Current action and preconditions to check: trajectory_clear

Your task: For each precondition in the list above, predict whether it will hold at this action.

Consider the current scene as observed from the mobile robot's camera, and analyze the predicted future states of all dynamic agents (e.g., people, animals, vehicles, or any moving entities) within the NEXT SECOND.

IMPORTANT: Only answer "very likely" if you are absolutely certain—based on strong, clear evidence—that a dynamic agent will violate the precondition in the predicted future state. Do NOT answer "very likely" for unlikely, ambiguous, or low-probability risks.

Ask yourself for each precondition: Is there a high probability, with clear and convincing evidence, that the predicted future states of any dynamic agent will interfere with the predicted future state of the currently executing action within the NEXT SECOND, causing that precondition to fail?

Assess the risk level based on these predictions. Use "likely" or "very likely" if motions create a clear risk of interference.

Use "neutral" or "improbable" if agents are nearby but their predicted paths are clearly diverging or non-conflicting.

Failure Risk Categories: "very improbable", "improbable", "neutral", "likely", "very likely"

Answer Format: Output ONLY the probability_of_failure value from these categories: "very improbable", "improbable", "neutral", "likely", "very likely"

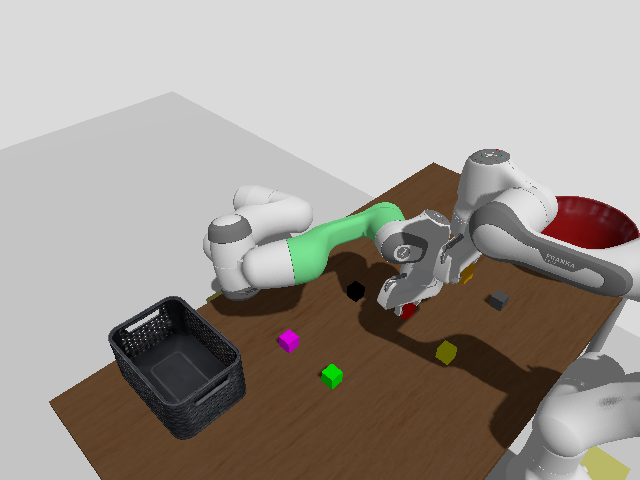

Answer: improbable